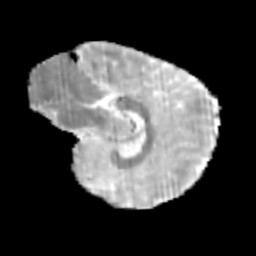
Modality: MD
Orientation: sagittal
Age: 9
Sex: male
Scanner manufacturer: siemens
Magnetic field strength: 3 T
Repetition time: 3.8 s
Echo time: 0.07 s